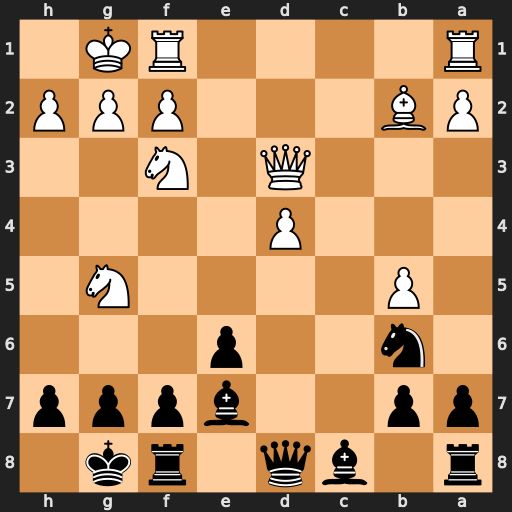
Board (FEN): r1bq1rk1/pp2bppp/1n2p3/1P4N1/3P4/3Q1N2/PB3PPP/R4RK1
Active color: b
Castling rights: -
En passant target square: -
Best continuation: Bxg5 Nxg5 Qxg5